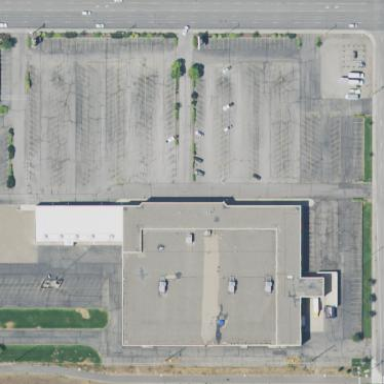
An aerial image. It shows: Retail building housing furniture shop.